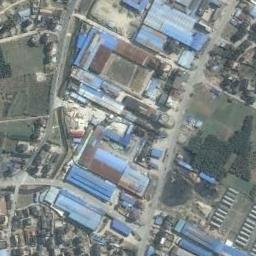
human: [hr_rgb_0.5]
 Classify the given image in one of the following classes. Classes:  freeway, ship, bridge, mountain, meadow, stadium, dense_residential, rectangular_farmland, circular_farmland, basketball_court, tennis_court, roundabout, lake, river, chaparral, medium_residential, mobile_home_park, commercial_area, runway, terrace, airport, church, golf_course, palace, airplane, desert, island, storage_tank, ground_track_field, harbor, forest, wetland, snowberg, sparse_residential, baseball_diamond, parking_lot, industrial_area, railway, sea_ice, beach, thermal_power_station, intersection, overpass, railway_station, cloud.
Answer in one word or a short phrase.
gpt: industrial_area